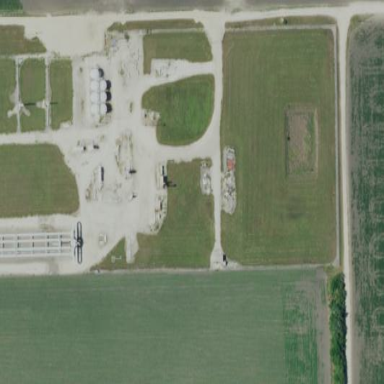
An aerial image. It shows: Gas industrial area enclosed by fence.